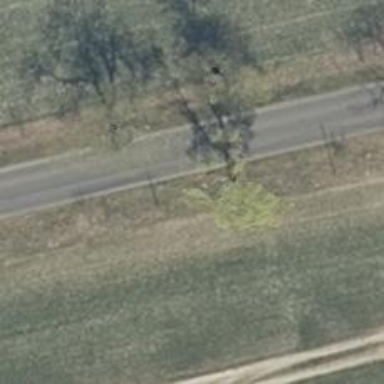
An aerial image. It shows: Deciduous broadleaved tree.